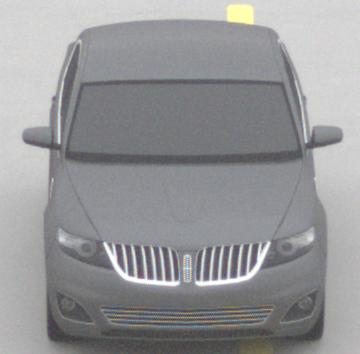
Make: Lincoln
Model: MKS
Detailed model: -
Model produced from: 2008
Model produced until: 2011
Doors: 4
Color: gray
Road condition: dry road
Daytime: midday
Contrast: low contrast